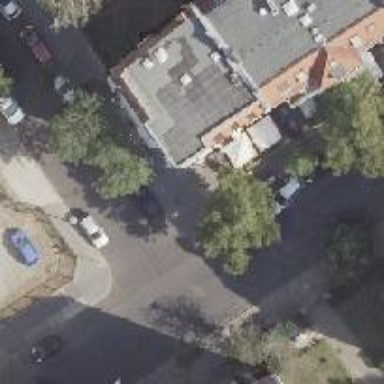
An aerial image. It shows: Unique apartment building with quadruple saltbox roof shape.